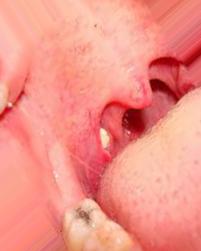
Condition: Mouth Ulcer